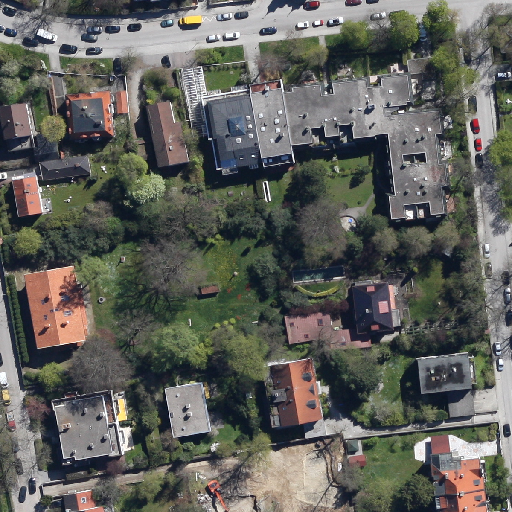
Referring expression: sidewalk